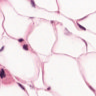
Metastatic tissue present: no